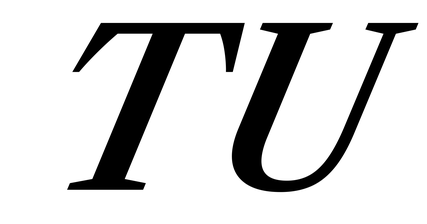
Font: LibreCaslonText-Italic_SemiBold_Italic